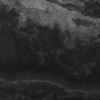
Atmospheric dust classification: not_dusty